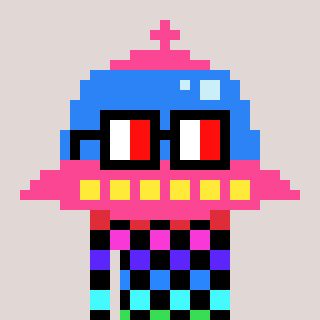
a pixel art character with square glasses with black frames and red eyes, a ufo-shaped head and a bege-colored body on a warm background